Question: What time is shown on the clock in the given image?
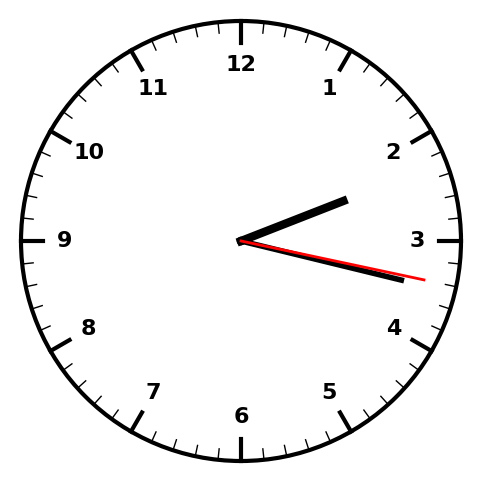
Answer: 02:17:17